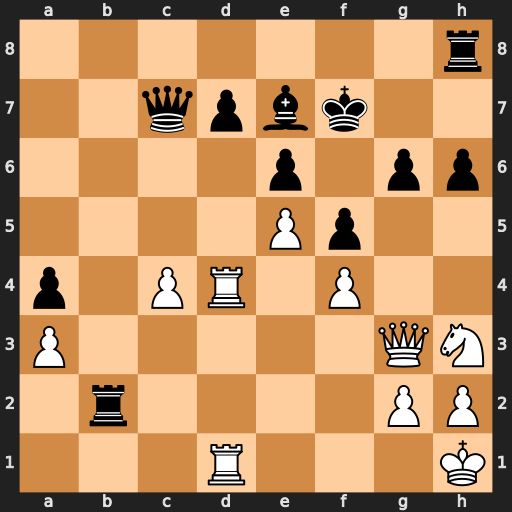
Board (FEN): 7r/2qpbk2/4p1pp/4Pp2/p1PR1P2/P5QN/1r4PP/3R3K
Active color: w
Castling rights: -
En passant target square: -
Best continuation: Rxd7 Rd8 Rxc7 Rxd1+ Ng1